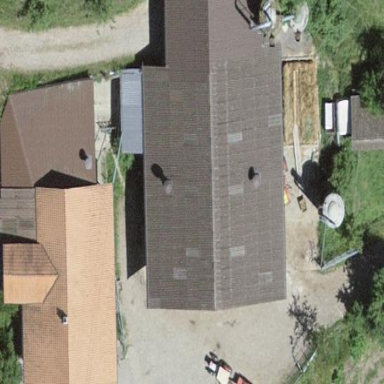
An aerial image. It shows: Farmyard area.